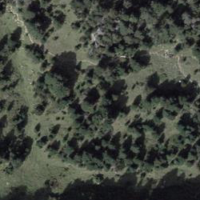
EUNIS habitat code: 44
Species observed at this site:
Dryas octopetala